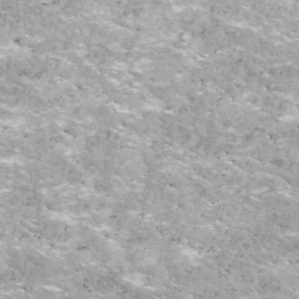
Label: frost